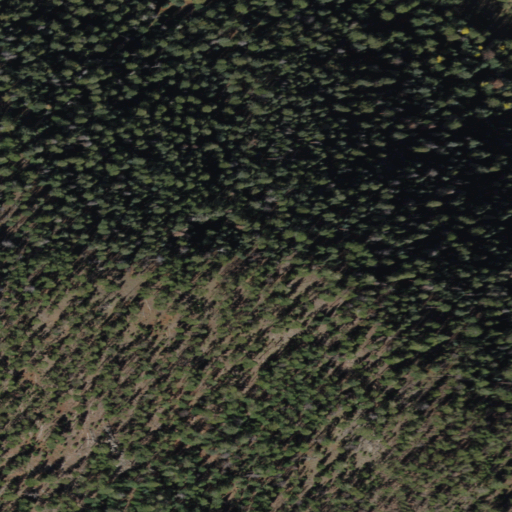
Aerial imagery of mountain in Arizona named Gooseberry Butte containing only evergreen forest